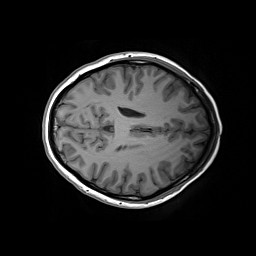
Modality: T1w
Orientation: axial
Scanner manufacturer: siemens
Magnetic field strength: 3 T
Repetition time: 2.2 s
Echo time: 0.00244 s